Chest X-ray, AP view. Patient: 31 years old, sex F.
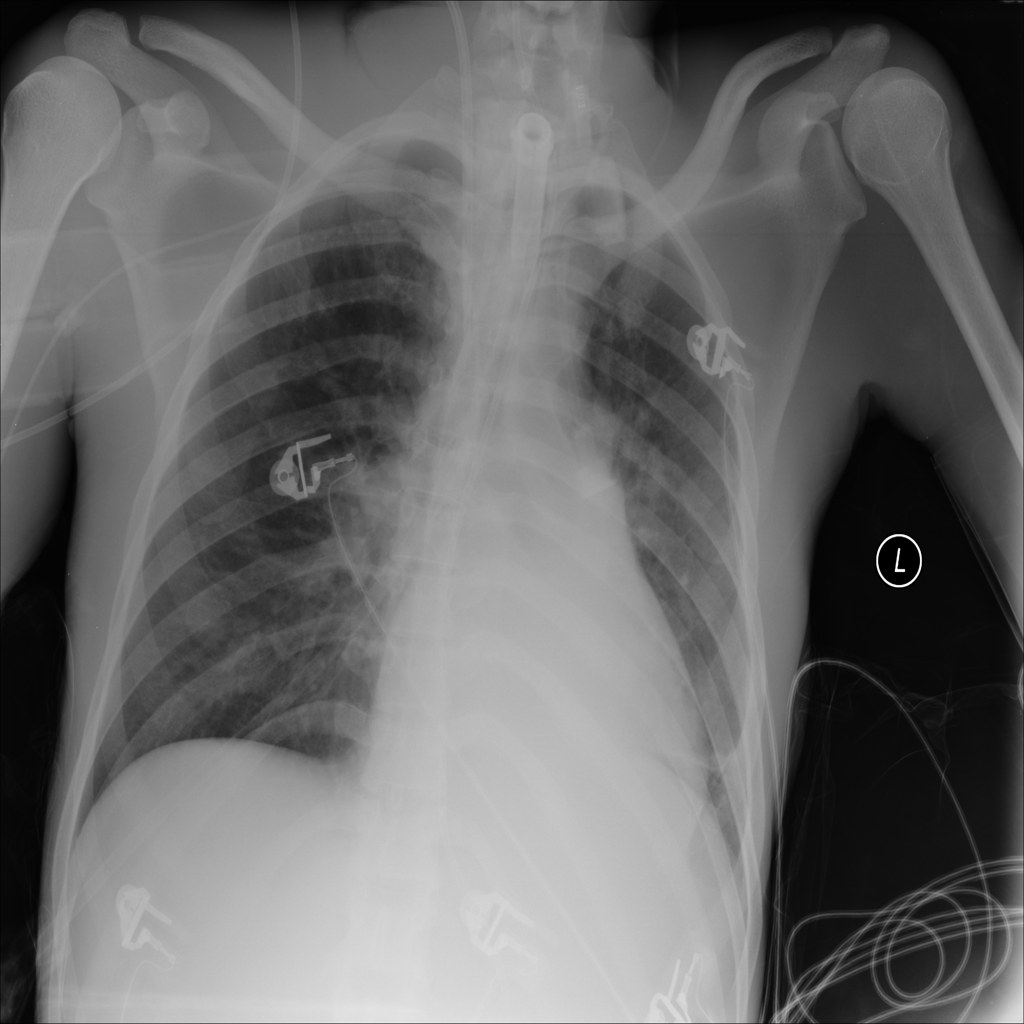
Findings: Atelectasis, Infiltration